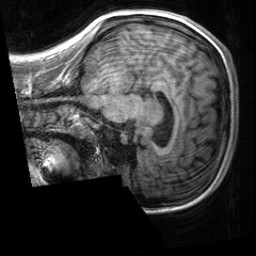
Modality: T1w
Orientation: sagittal
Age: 22
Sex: female
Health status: healthy
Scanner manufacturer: siemens
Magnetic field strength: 3 T
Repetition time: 2 s
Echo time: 0.00232 s